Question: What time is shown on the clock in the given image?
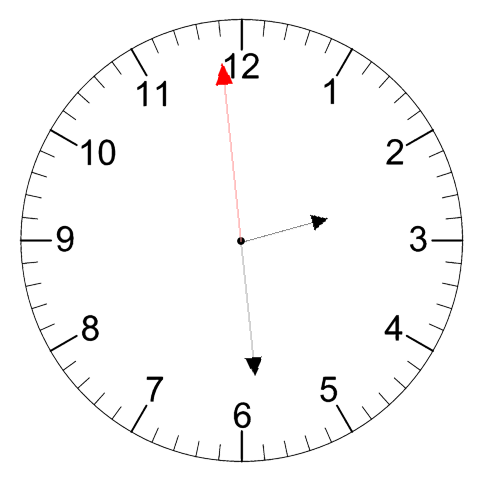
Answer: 02:28:59